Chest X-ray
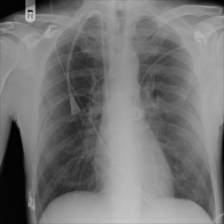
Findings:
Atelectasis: negative
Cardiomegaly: negative
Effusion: negative
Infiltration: negative
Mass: negative
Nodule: positive
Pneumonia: negative
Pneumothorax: negative
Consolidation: negative
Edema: negative
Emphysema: negative
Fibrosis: negative
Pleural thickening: negative
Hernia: negative